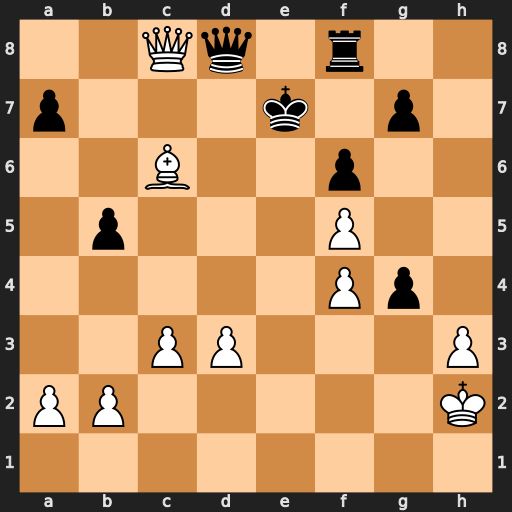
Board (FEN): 2Qq1r2/p3k1p1/2B2p2/1p3P2/5Pp1/2PP3P/PP5K/8
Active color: w
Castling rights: -
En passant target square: -
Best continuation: Qe6#